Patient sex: F
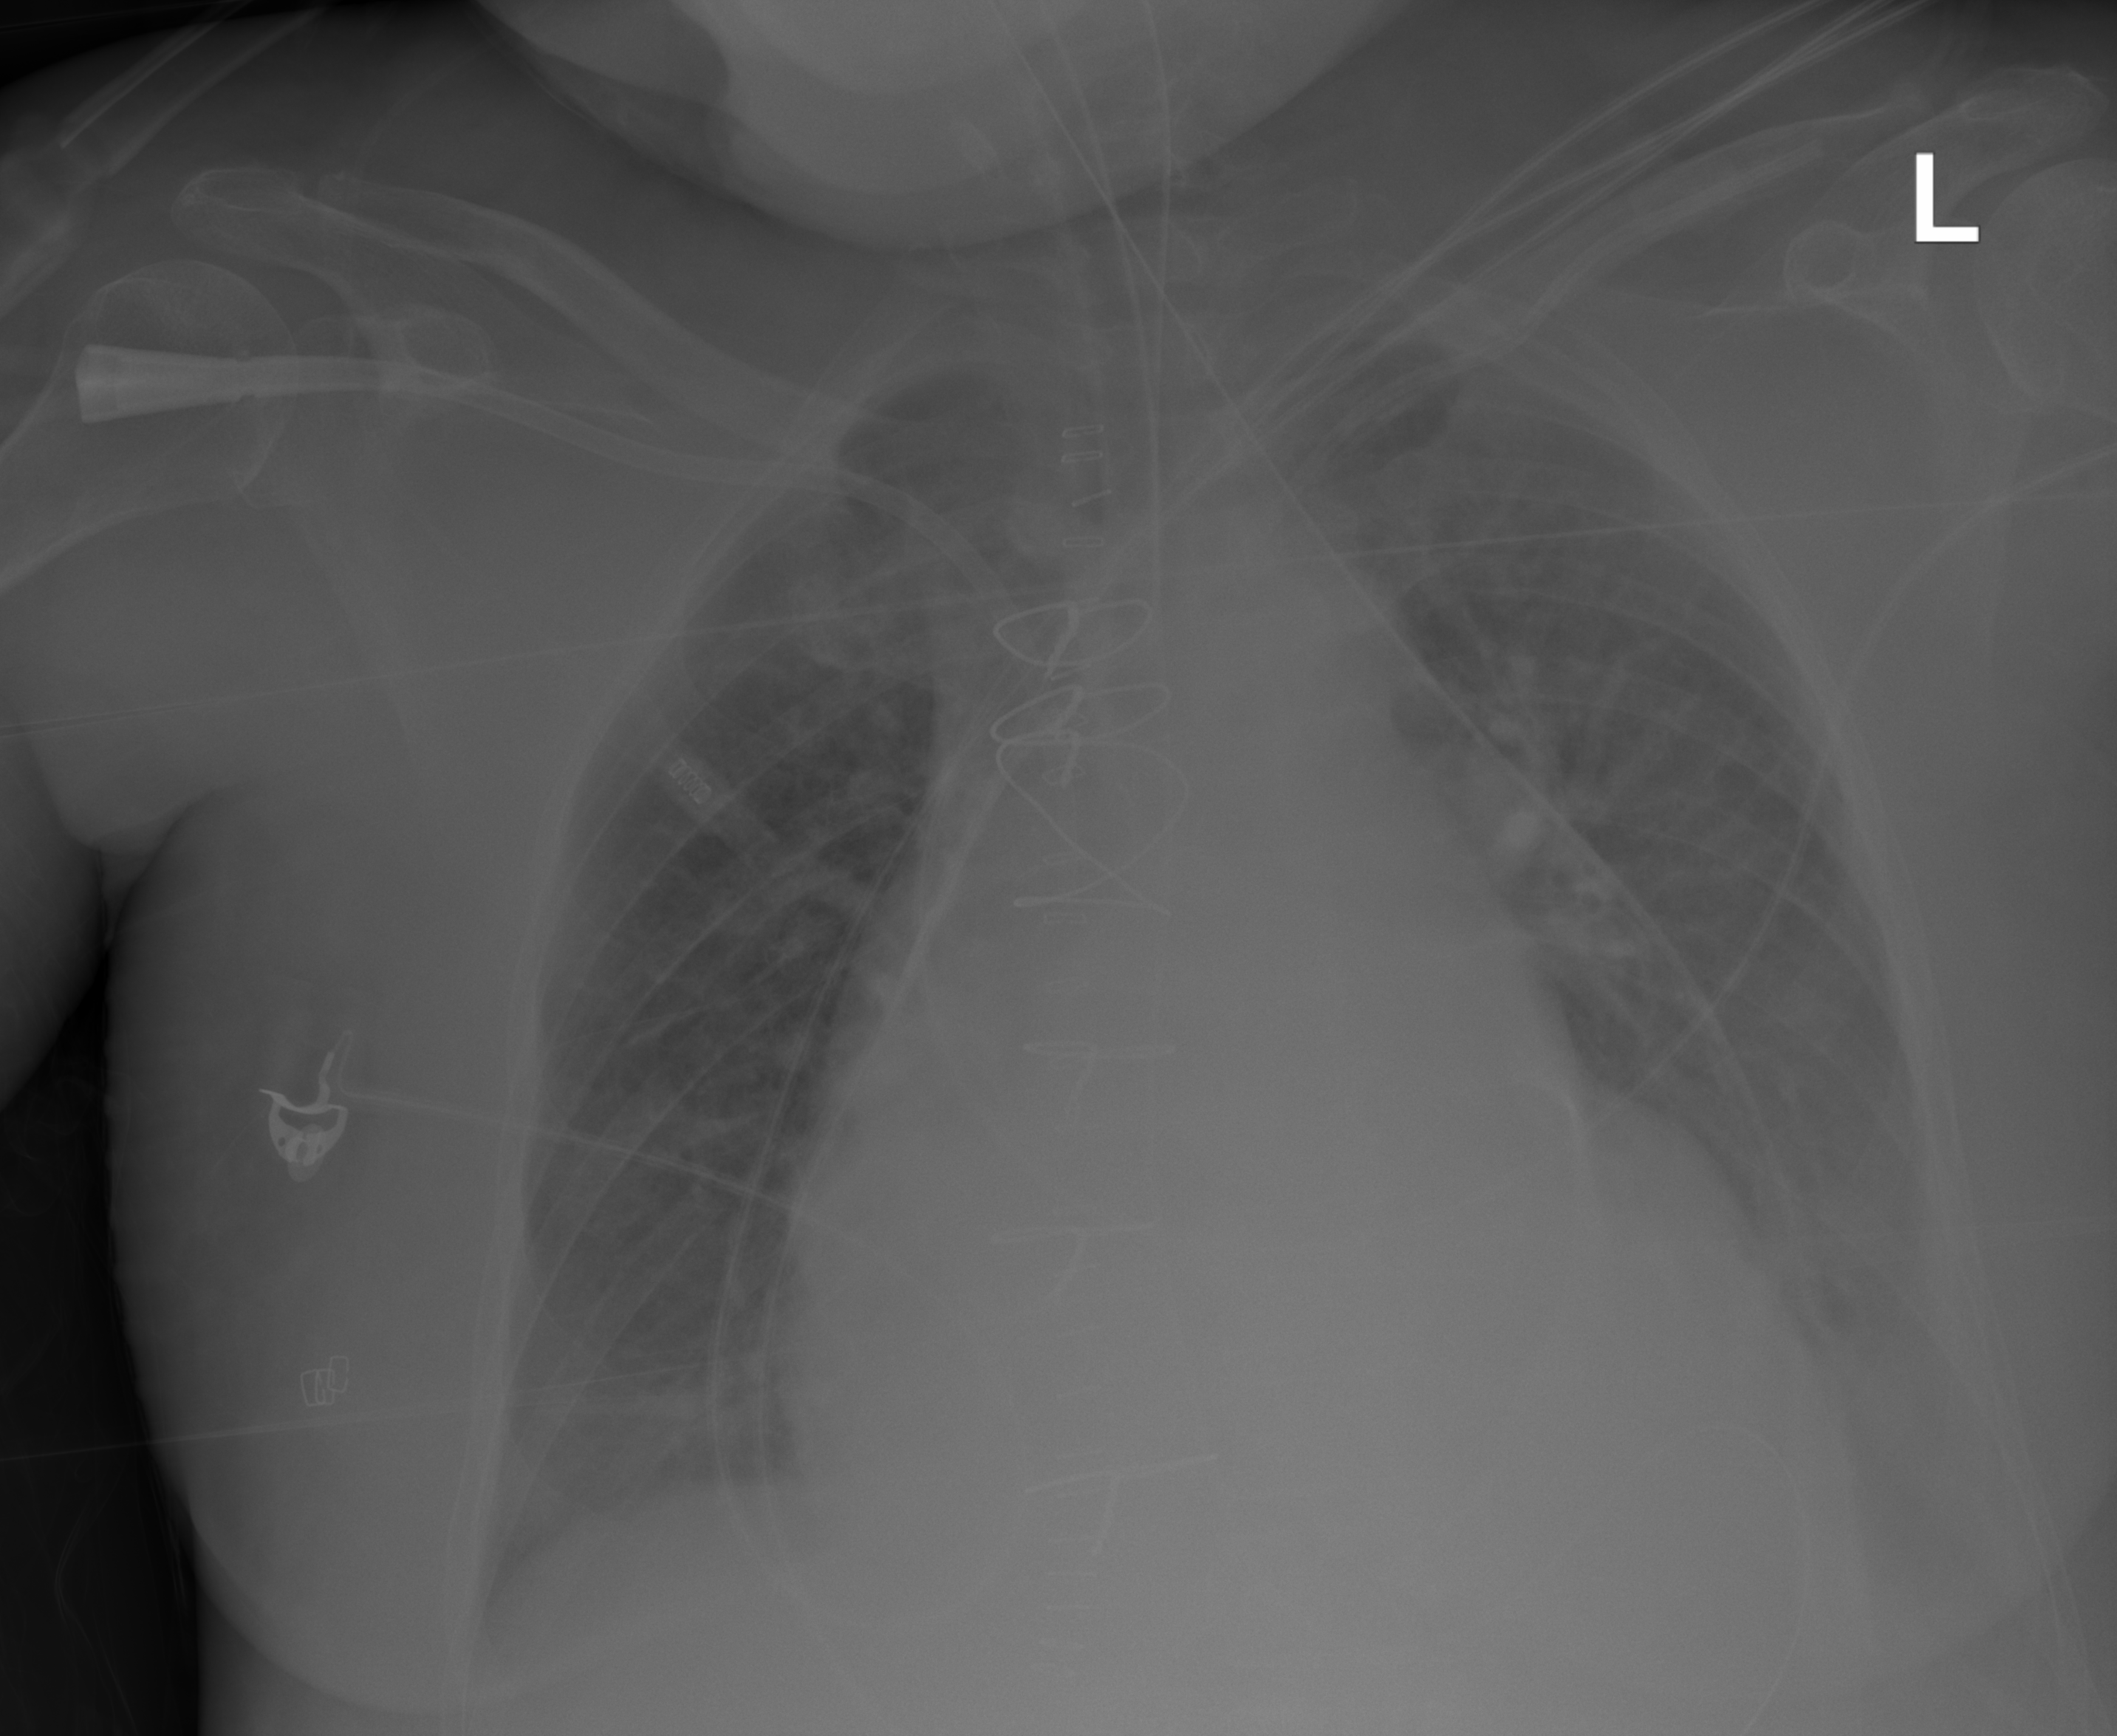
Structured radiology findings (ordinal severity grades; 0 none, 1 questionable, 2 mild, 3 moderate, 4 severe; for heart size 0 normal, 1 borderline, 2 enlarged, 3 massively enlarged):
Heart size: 3
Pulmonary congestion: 2
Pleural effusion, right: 0
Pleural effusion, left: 2
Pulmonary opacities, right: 2
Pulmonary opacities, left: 2
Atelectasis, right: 2
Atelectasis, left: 2